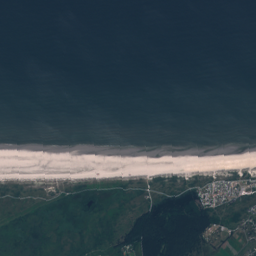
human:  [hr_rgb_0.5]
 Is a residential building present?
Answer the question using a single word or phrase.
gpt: yes

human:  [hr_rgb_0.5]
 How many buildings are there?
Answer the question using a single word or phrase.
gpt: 48

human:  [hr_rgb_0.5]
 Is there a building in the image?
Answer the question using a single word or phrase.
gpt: yes

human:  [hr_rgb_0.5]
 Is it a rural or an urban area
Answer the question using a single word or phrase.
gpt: rural

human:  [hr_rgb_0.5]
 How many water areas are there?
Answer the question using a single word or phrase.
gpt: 2

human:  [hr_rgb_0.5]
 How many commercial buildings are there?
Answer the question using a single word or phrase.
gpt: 1

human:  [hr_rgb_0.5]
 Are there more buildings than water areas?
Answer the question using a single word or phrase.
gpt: yes

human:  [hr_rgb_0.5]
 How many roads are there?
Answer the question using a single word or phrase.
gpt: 67

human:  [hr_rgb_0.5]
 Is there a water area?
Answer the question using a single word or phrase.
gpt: yes

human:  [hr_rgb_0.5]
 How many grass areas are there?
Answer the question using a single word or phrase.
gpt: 10

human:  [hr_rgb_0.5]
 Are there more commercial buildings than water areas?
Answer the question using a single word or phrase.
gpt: no

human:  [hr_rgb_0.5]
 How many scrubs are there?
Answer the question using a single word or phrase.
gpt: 20

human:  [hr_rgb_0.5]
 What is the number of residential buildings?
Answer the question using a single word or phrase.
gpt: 44

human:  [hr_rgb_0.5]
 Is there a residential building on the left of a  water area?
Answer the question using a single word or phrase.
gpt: no

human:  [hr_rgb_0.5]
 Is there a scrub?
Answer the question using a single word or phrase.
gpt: yes

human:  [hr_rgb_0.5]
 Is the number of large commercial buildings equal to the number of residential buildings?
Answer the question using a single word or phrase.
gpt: no

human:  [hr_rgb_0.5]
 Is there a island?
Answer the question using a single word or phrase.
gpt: yes

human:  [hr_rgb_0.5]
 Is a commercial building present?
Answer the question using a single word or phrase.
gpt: yes

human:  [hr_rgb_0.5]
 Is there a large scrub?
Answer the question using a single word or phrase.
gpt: yes

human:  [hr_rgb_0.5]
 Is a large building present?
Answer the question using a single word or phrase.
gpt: yes

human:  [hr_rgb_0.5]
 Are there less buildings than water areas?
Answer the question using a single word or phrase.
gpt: no

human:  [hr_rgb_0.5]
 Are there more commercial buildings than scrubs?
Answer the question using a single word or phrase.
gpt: no

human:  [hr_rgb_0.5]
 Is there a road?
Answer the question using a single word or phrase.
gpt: yes

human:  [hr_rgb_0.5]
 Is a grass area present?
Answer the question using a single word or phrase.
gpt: yes

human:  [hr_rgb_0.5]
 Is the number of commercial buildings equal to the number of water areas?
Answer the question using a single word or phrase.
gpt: no

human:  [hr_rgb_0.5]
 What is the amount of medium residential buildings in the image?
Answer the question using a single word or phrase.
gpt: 1

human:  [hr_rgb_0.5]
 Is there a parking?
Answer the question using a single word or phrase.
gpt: yes

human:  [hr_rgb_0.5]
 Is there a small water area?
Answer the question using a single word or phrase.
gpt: yes

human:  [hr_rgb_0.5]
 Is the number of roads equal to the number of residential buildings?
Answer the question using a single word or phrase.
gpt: no

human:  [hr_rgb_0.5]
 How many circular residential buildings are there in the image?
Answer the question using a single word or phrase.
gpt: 0

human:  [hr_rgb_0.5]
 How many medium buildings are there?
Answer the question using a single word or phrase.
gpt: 1

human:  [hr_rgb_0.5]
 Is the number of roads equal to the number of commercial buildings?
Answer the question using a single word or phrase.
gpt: no

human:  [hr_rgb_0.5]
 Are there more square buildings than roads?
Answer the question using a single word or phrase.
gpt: no

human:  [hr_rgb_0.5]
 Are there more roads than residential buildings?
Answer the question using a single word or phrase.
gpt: yes

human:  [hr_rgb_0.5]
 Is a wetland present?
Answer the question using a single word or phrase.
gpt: yes

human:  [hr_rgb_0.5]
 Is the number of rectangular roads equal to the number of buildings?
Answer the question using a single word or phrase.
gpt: no

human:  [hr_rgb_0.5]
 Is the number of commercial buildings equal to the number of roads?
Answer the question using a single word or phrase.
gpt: no

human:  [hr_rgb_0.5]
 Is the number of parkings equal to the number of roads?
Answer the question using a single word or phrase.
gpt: no

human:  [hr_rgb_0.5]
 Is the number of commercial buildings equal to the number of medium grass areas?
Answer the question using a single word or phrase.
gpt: yes

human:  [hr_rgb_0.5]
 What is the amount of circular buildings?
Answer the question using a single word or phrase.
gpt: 0

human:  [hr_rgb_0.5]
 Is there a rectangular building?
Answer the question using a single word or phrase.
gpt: yes

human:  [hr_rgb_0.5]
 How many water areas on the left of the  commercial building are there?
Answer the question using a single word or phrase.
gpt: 2

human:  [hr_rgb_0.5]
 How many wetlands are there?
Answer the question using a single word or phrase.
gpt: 4

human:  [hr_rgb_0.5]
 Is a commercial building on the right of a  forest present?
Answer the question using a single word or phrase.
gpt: yes

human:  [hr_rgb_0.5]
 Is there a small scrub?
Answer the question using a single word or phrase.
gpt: yes

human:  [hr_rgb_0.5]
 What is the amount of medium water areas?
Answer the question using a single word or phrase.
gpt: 1

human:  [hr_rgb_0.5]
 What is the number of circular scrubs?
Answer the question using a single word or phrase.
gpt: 0

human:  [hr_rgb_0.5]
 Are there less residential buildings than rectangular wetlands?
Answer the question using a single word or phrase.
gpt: no

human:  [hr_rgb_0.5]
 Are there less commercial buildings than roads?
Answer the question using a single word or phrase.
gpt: yes

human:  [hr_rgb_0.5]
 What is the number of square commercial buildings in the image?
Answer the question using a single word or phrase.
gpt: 0

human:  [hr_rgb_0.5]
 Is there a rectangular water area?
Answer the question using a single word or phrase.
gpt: yes

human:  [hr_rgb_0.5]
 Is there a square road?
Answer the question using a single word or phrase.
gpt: no

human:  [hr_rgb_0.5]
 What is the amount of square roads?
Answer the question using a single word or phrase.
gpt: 0

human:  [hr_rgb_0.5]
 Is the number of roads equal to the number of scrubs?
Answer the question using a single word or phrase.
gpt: no

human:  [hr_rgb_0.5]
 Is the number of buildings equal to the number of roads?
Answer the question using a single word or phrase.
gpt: no

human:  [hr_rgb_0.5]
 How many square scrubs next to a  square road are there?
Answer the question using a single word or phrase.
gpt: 0

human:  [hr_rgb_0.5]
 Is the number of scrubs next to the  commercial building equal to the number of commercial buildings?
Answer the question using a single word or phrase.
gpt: no

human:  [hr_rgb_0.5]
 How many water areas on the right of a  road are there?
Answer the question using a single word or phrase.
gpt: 2

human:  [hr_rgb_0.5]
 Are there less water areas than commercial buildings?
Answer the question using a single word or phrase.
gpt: no

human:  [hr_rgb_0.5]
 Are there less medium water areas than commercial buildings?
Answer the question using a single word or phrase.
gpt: no

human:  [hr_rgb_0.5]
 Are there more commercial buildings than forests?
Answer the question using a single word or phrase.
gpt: no

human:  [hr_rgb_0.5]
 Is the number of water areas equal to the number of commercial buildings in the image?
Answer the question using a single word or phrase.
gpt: no

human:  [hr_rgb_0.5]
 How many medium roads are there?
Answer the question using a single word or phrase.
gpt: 0

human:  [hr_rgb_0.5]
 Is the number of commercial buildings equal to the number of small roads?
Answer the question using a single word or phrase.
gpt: no